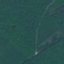
Land use / land cover: Forest